Interaction volume radius: 5 \u00c5
Interaction volume height: 35 \u00c5
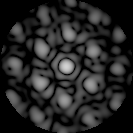
Disorder parameter: 0.3858